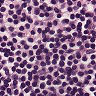
Metastatic tissue present: no